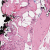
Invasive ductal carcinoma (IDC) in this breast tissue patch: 0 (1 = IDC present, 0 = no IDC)